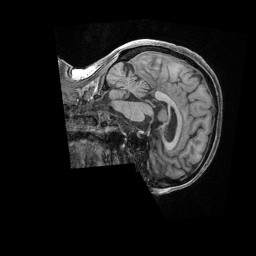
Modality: T1w
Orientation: sagittal
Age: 70
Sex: female
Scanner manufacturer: siemens
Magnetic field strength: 3 T
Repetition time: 2.4 s
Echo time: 0.00228 s